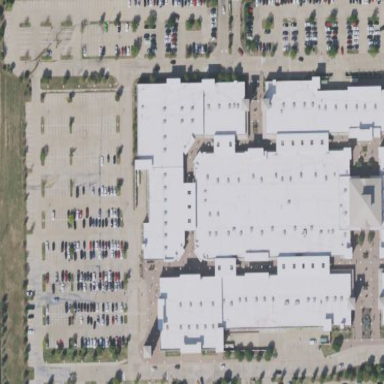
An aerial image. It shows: Retail building.